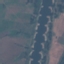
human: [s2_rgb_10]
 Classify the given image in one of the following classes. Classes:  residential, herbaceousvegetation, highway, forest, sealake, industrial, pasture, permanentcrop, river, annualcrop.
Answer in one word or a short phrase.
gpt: River